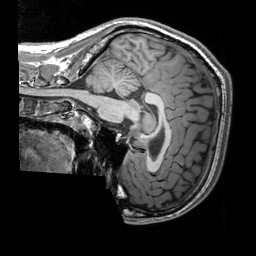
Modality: T1w
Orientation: sagittal
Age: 19
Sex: male
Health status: healthy
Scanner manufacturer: siemens
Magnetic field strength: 3 T
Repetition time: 2.3 s
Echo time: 0.00303 s